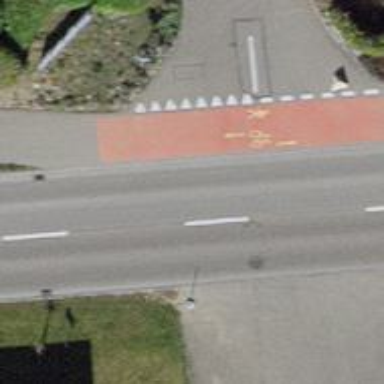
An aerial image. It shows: Uncontrolled crossing on the road.